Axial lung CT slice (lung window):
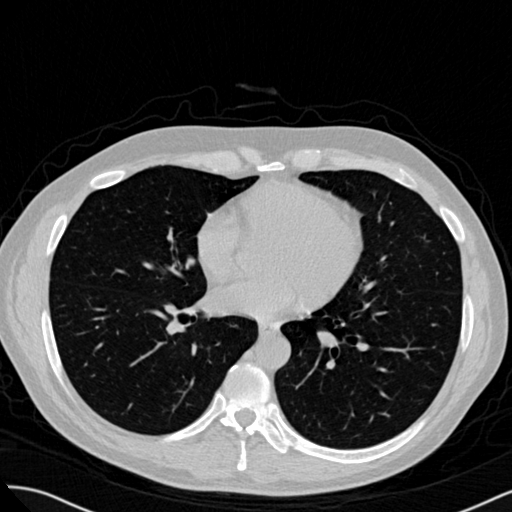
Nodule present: no